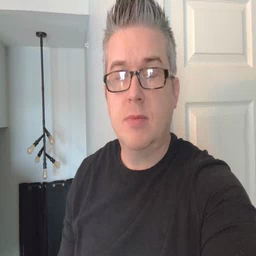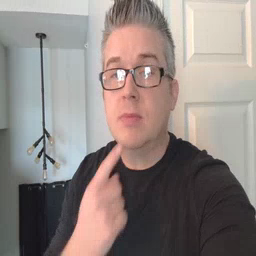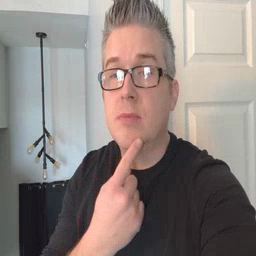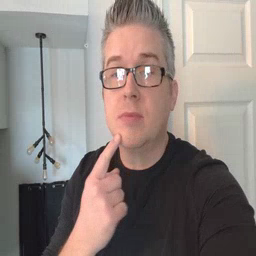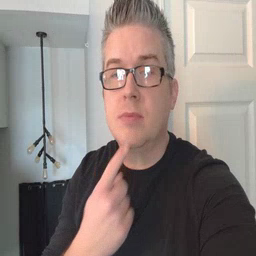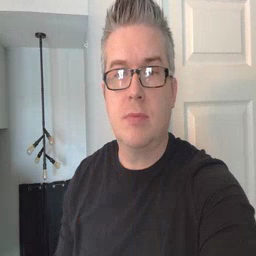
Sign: chin